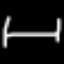
Label: bed